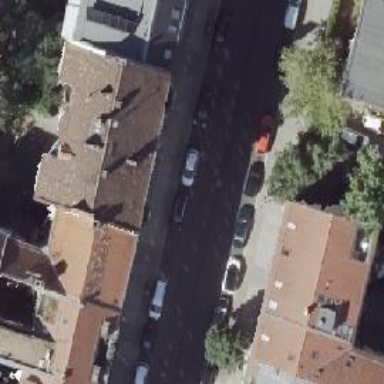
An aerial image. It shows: Parallel parking lane.